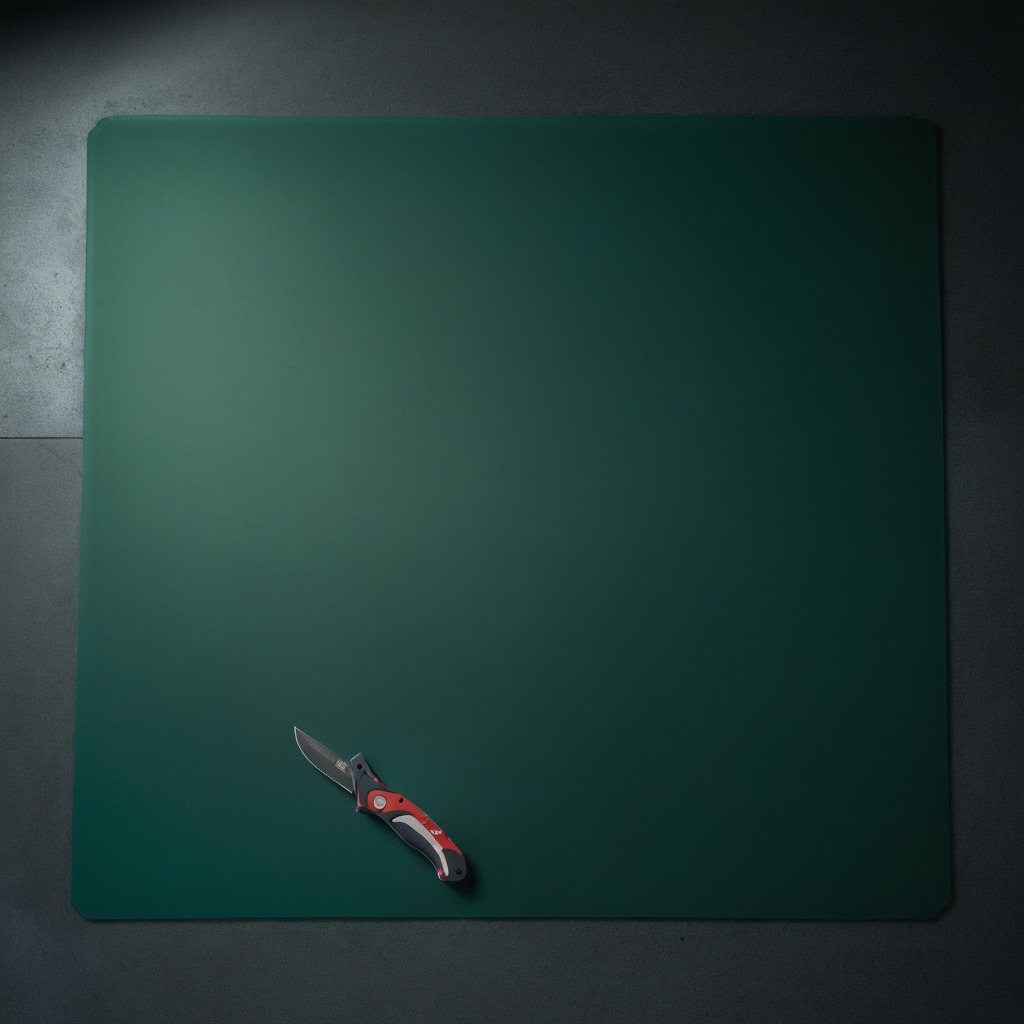
A utility knife lies on a clean granite tabletop covered with a green rubber mat inside a workshop at night dim ambient light soft shadows worn but beneath the mat.